Question: I would like to create a layout, three regions Header, maincontent and footer. The header will have a ribbon hence when the ribbon is minimized the main content will strech. The footer will have a expander hence when the expander is collapsed (downward) the main content will stretch. I am looking for xaml which will do this. Thanks in advance.
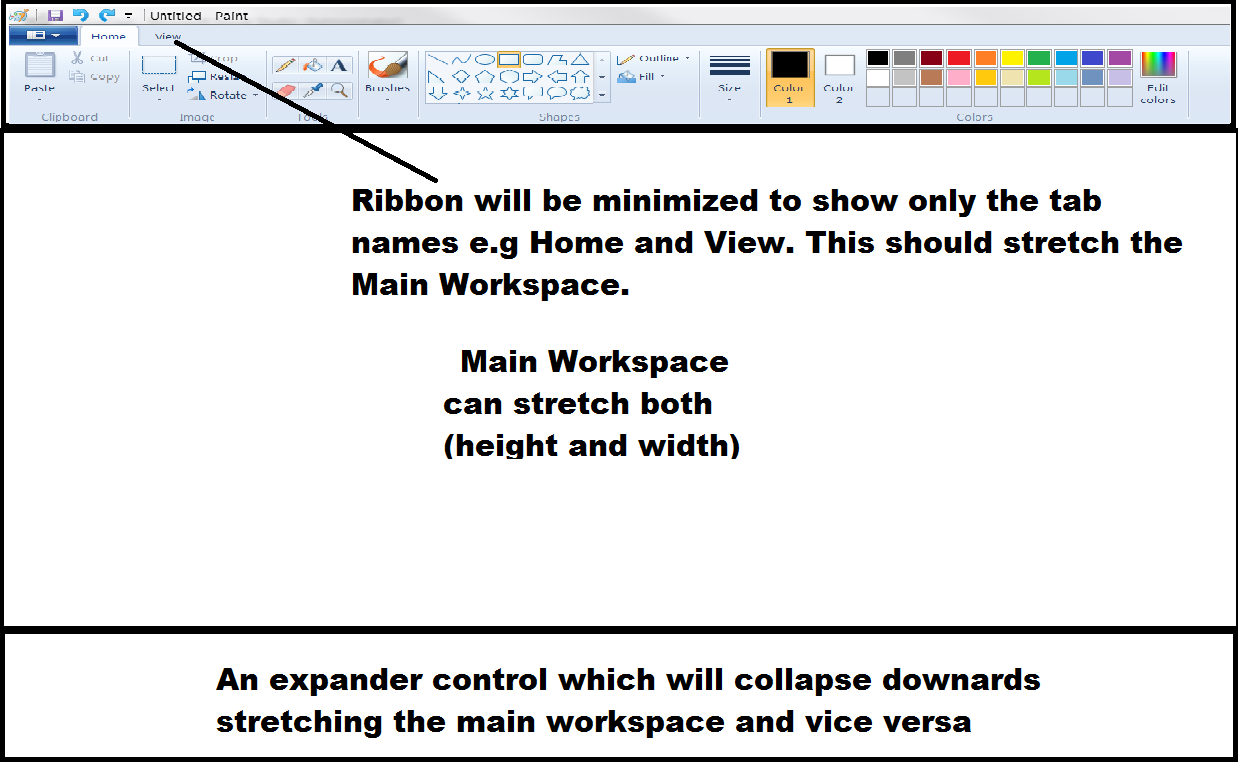
Answer: A DockPanel will do nicely - or you can use a Grid:
'''
<Grid>
<Grid.RowDefinitions>
<RowDefinition Height="auto"/>
<RowDefinition Height="1*"/>
<RowDefinition Height="auto"/>
</Grid.RowDefinitions>
<Menu Grid.Row="0">Ribbon Content Here</Menu>
<Panel Grid.Row="1">Main content here</Panel>
<Panel Grid.Row="2">Footer Content Here</Panel>
</Grid>
'''
<URL> - use if it fits